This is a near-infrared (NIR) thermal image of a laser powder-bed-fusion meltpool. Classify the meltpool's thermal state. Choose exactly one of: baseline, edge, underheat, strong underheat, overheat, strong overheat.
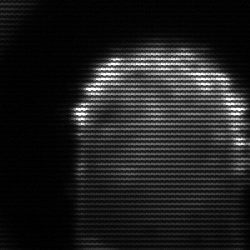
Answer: baseline